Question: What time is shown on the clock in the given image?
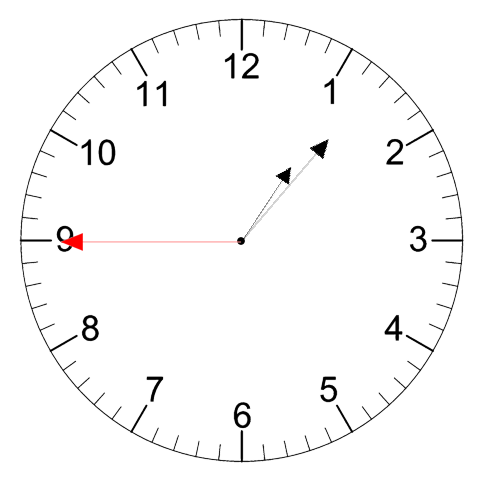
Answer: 01:06:45